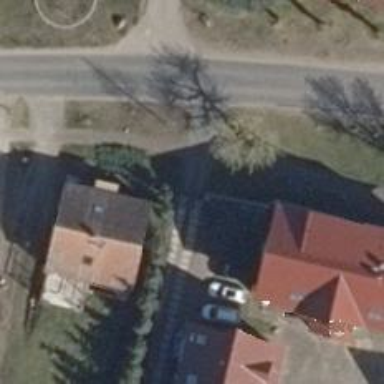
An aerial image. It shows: Driveway with concrete lanes.